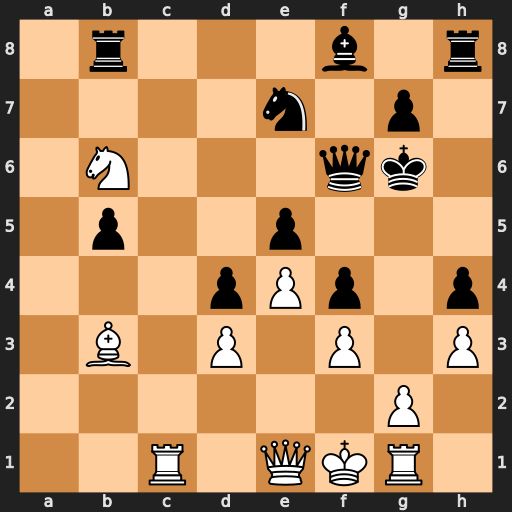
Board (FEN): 1r3b1r/4n1p1/1N3qk1/1p2p3/3pPp1p/1B1P1P1P/6P1/2R1QKR1
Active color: w
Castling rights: -
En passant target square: -
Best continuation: Nd7 Qd6 Nxb8